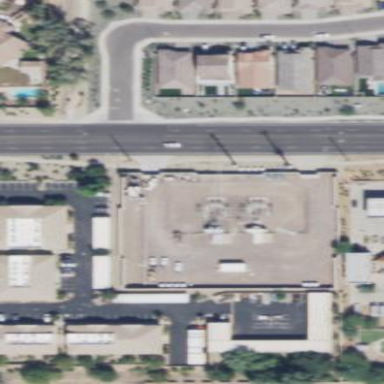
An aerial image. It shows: Outdoor power substation with surrounding wall. The substation operates at the distribution level.